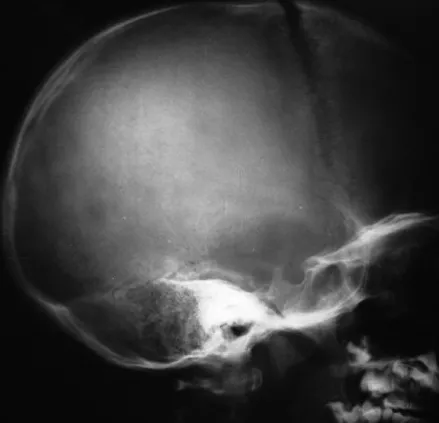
Lateral radiograph of skull vault showing an osteolytic lesion with erosion of inner and outer tables associated with sutural diastasis and periosteal reaction.
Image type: radiology (x_ray)